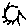
Label: sun